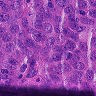
Metastatic tissue present: yes